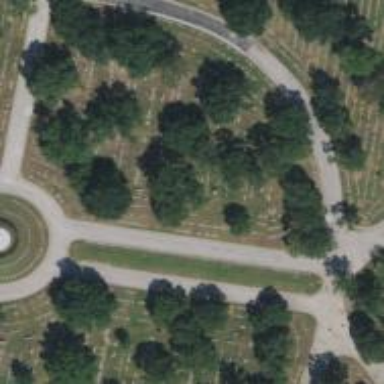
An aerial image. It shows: Graveyard.